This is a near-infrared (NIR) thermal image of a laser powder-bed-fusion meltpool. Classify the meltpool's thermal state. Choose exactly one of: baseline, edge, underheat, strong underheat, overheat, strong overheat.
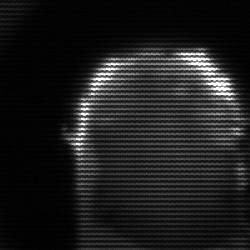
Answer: baseline